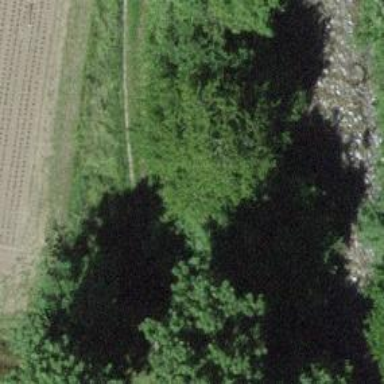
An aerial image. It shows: Grassy path.